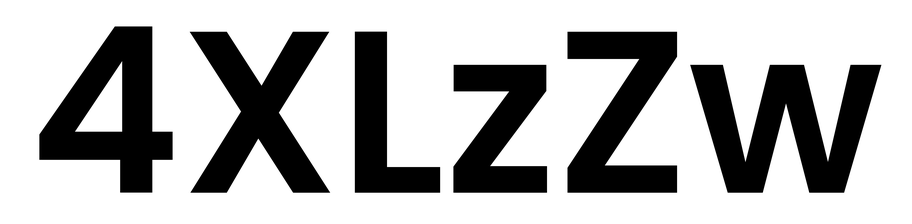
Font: Poppins-SemiBold